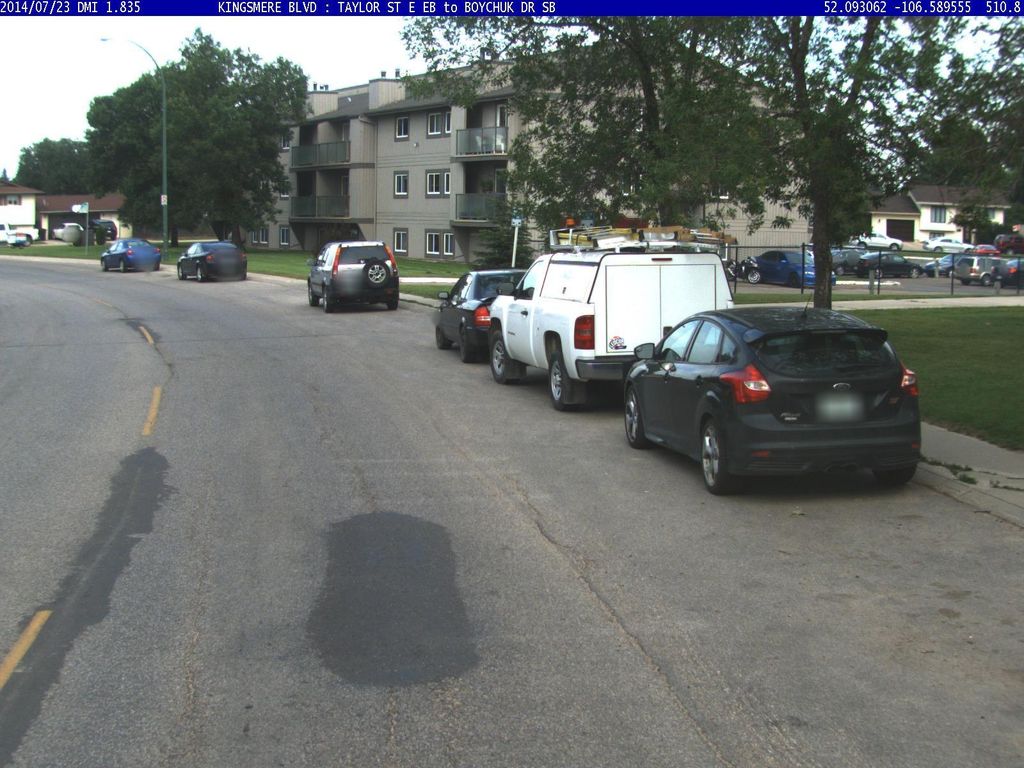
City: saskatoon